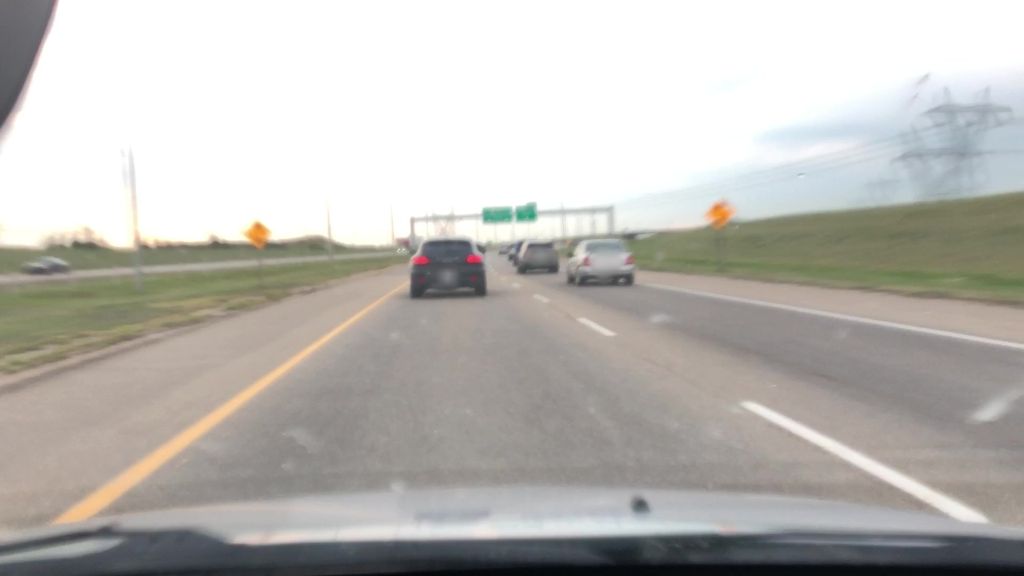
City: edmonton